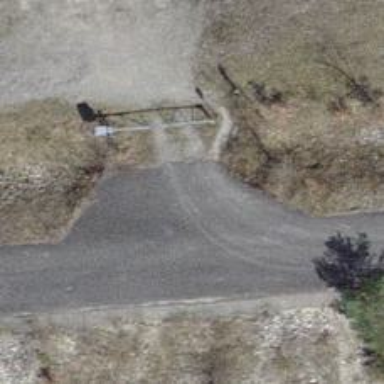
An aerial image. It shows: Lift gate barrier.